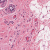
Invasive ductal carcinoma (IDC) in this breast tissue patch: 0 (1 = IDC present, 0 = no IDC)